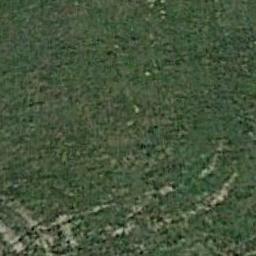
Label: meadow